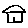
Label: house